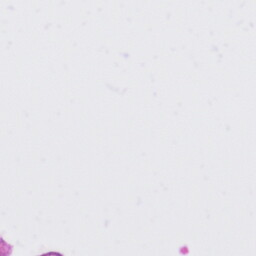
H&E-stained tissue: Liver